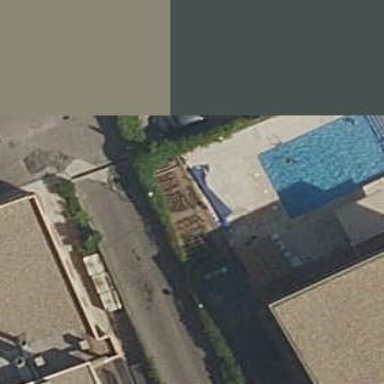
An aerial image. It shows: Swimming pool located in leisure land.